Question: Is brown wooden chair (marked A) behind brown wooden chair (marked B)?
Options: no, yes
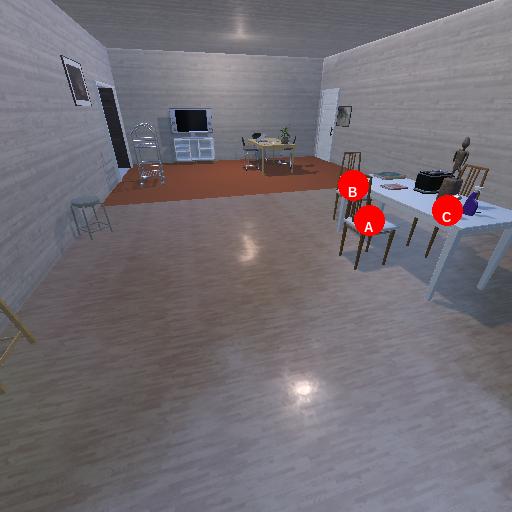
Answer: no